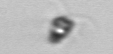
Label: Pyramimonas